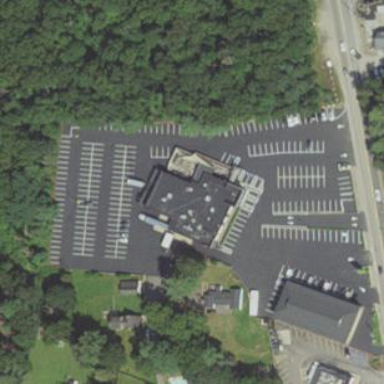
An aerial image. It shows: Commercial building that serves as events venue.